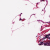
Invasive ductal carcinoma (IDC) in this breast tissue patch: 0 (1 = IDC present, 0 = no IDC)